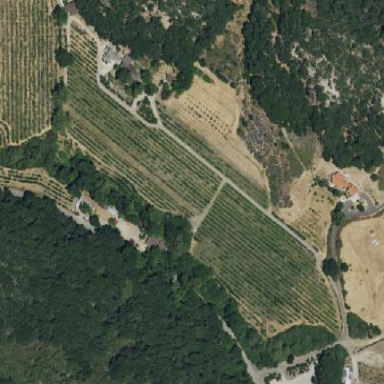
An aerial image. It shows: Orchard.